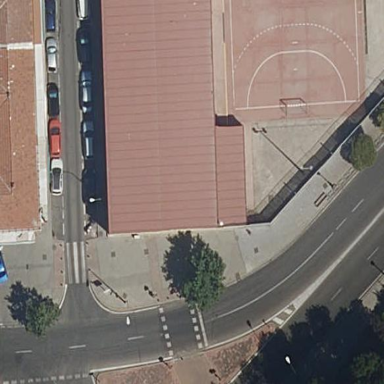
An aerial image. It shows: School building.